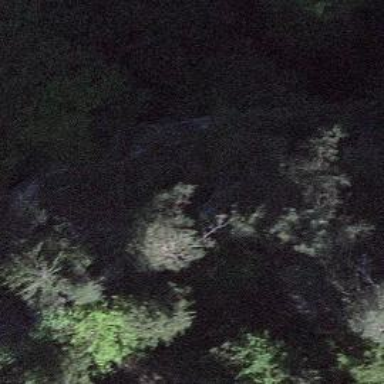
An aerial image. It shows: Natural cliff.